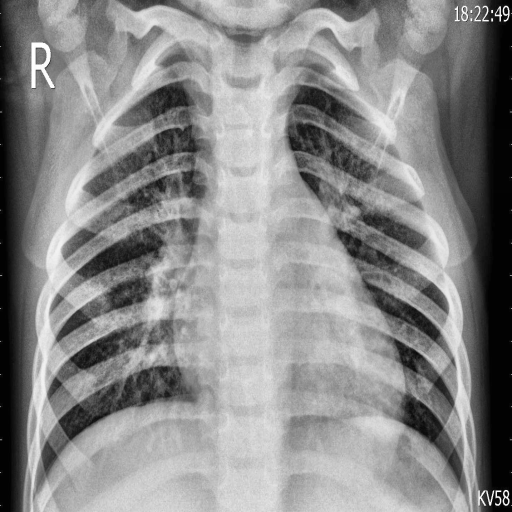
Finding: PNEUMONIA